Interaction volume radius: 10 \u00c5
Interaction volume height: 30 \u00c5
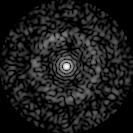
Disorder parameter: 0.8335